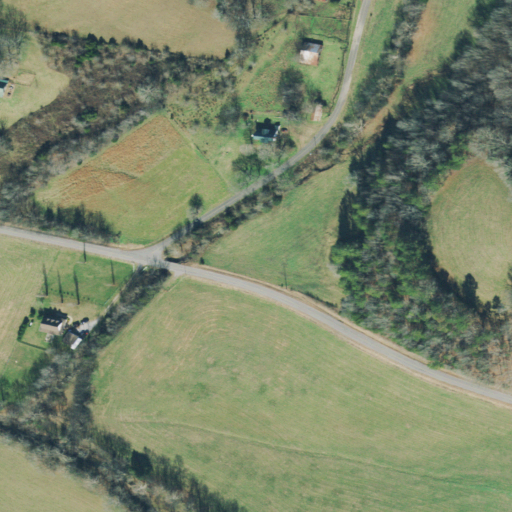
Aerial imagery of valley in Tennessee named Smith Hollow containing pasture, open development, deciduous forest, mixed forest, evergreen forest, low intensity development, and grassland